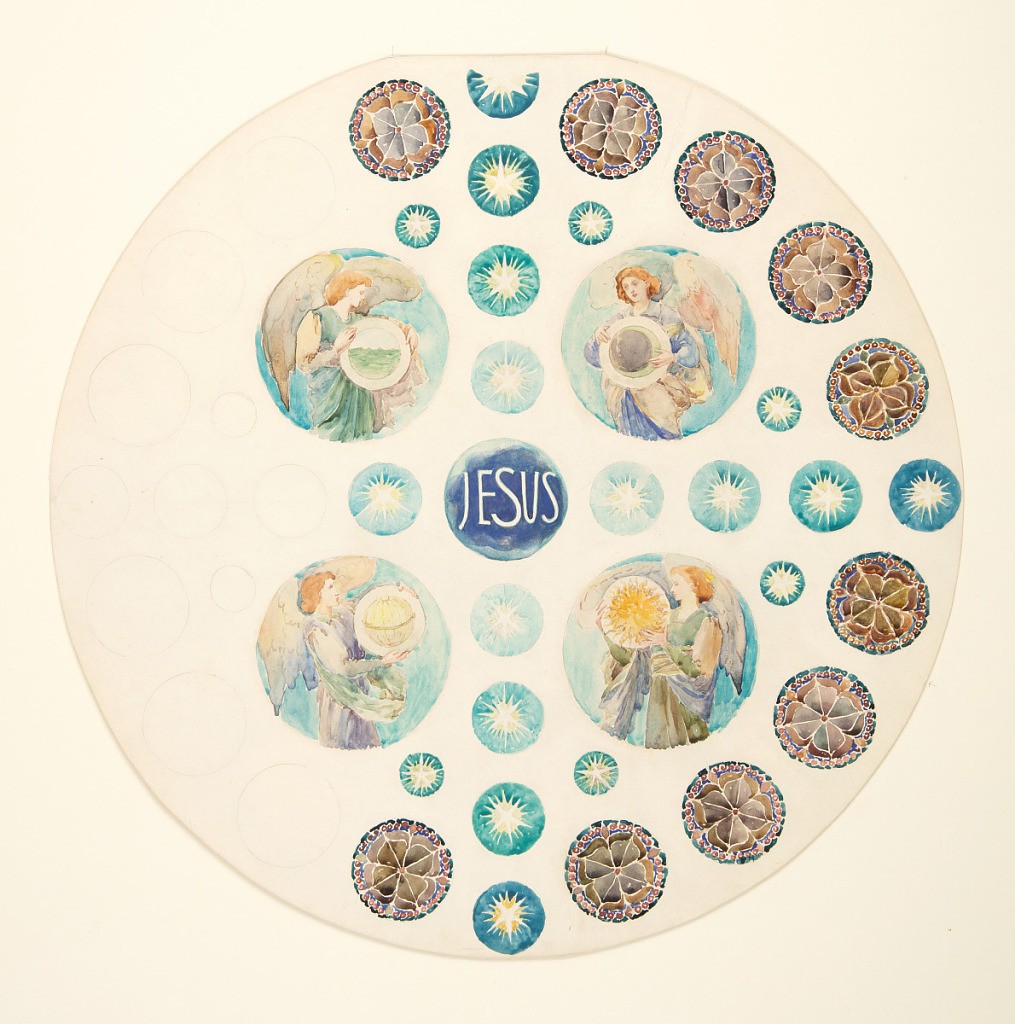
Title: Study for Rose Window for St. John the Baptist Church, Brooklyn, NY
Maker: Leon Dabo, American, 1868–1960
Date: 1902
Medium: Brush and watercolor, graphite on paper, laid down on illustration board
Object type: Drawing
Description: Circular medallions of four figures representing the earth, water, fire, and air. Other medallions with sunburst and geometrical flower forms. Medallion in center inscribed: JESUS